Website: home-depot
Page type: review-order
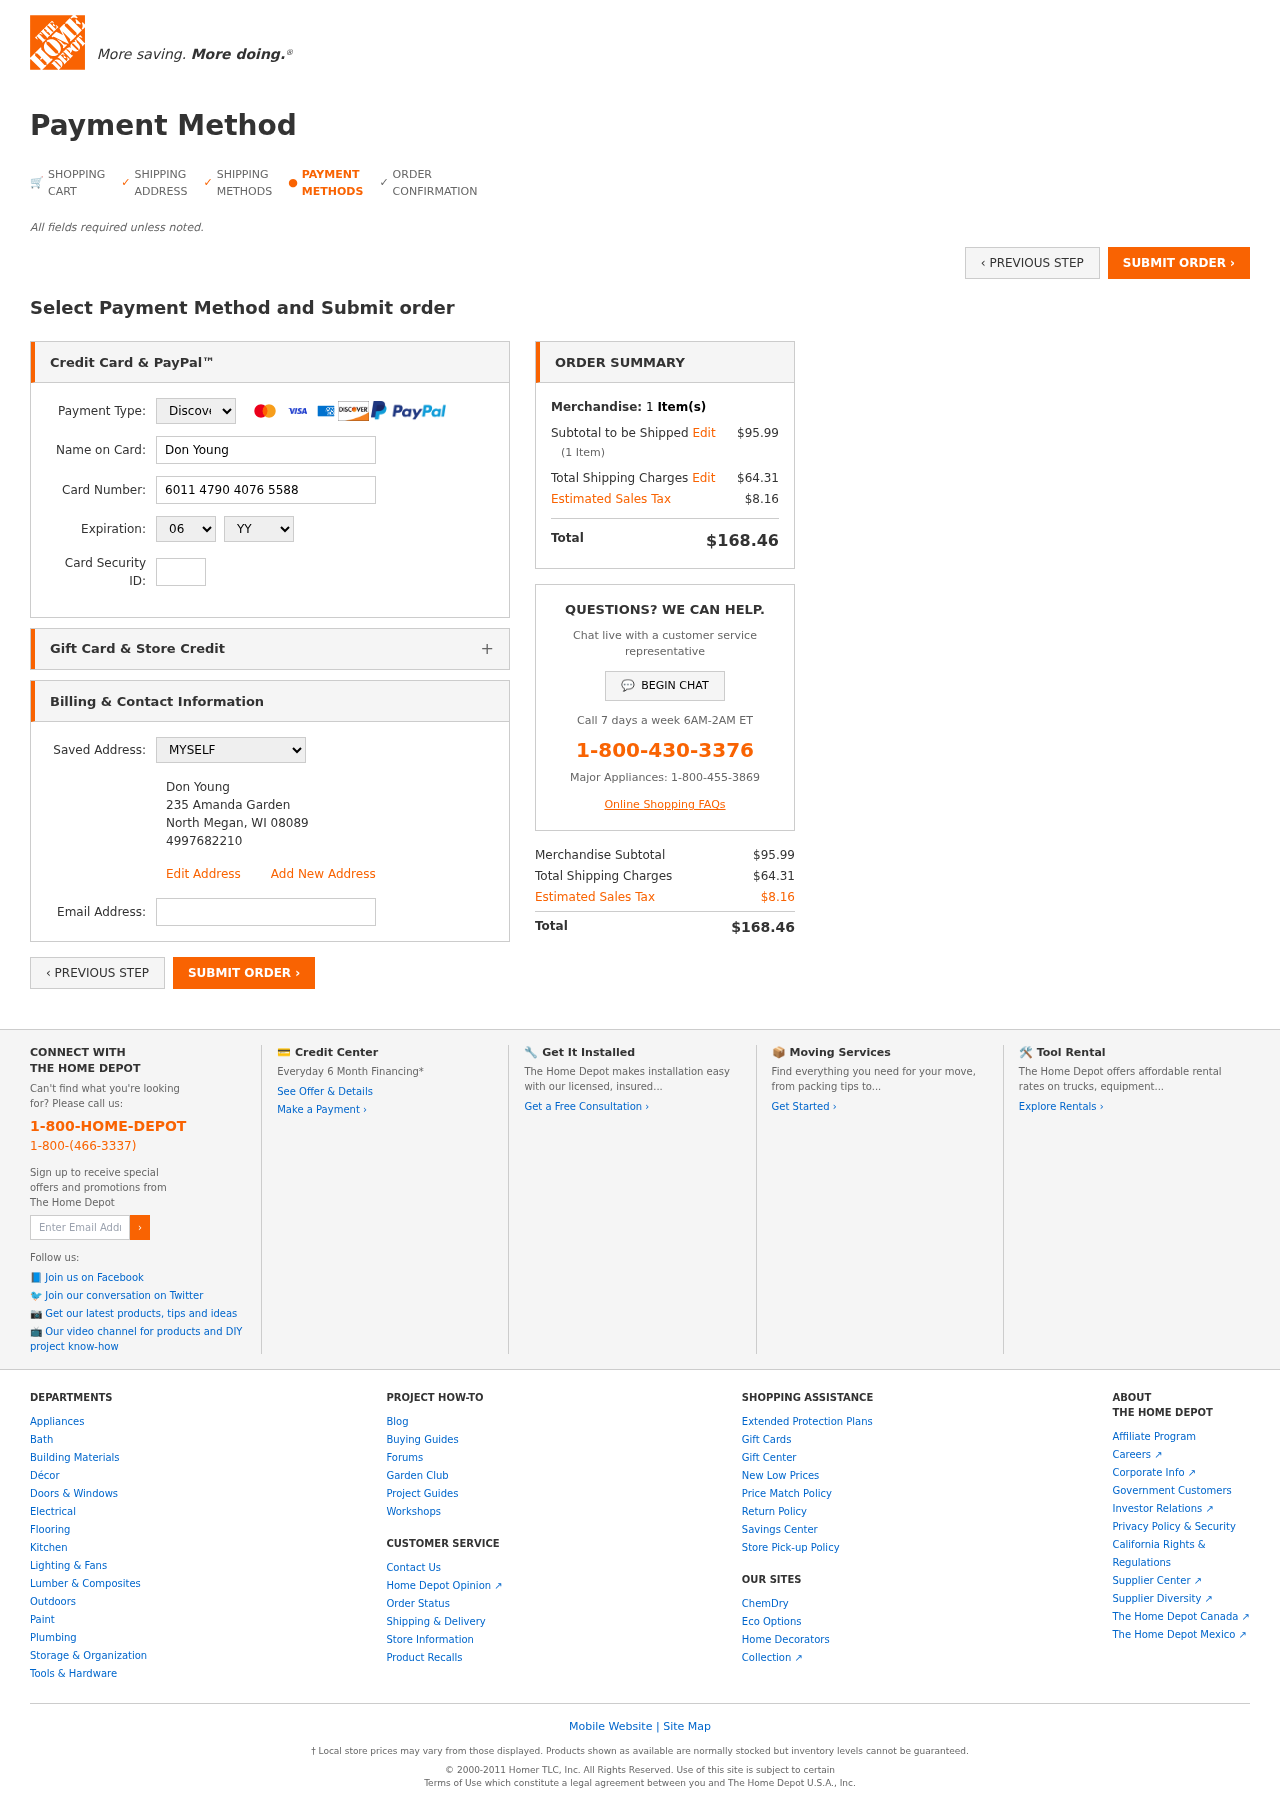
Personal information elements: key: PII_CARD_CVV
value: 850
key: PII_CARD_EXPIRY_MONTH
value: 06
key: PII_CARD_EXPIRY_YEAR
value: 28
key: PII_CARD_NUMBER
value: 6011 4790 4076 5588
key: PII_CARD_TYPE
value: Discover
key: PII_EMAIL
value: don_young@yahoo.com
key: PII_FULLNAME
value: Don Young
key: PII_FULLNAME2
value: Don Young
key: PII_STREET
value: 235 Amanda Garden
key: PII_CITY2
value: North Megan
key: PII_STATE_ABBR2
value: WI
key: PII_POSTCODE
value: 08089
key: PII_POSTCODE_FULL
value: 08089
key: PII_POSTCODE_NUMERIC
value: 8089
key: PII_PHONE2
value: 4997682210
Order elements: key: ORDER_NUM_ITEMS
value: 1
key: ORDER_SUBTOTAL
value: $95.99
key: ORDER_NUM_ITEMS2
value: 1
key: ORDER_SHIPPING_COST
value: $64.31
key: ORDER_TAX
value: $8.16
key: ORDER_TOTAL
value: $168.46
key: ORDER_SUBTOTAL2
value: $95.99
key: ORDER_SHIPPING_COST2
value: $64.31
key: ORDER_TAX2
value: $8.16
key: ORDER_TOTAL2
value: $168.46